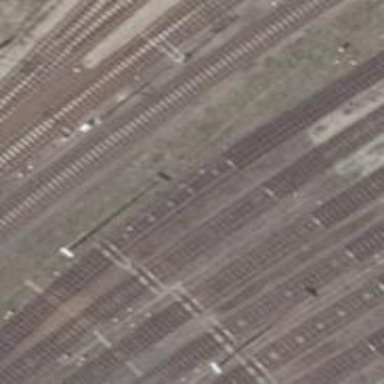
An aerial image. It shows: Rail yard with electrified contact lines for the trains.